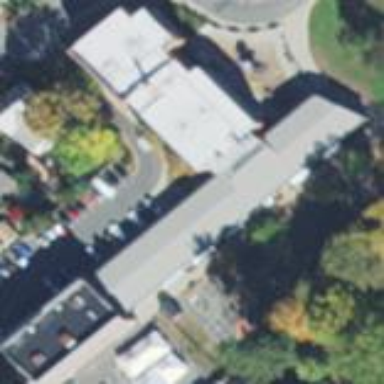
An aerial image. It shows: School building.